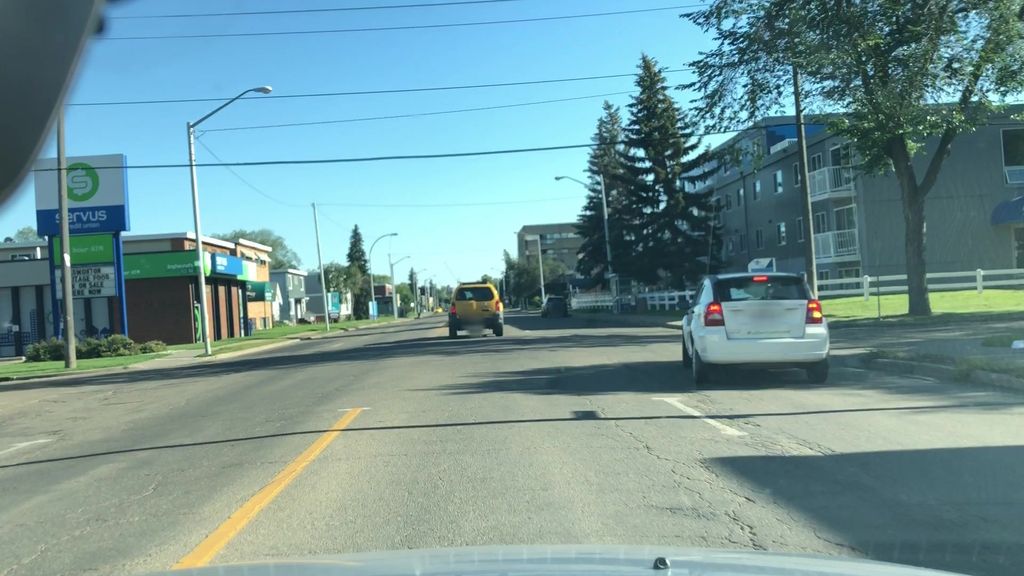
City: edmonton